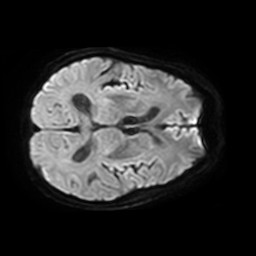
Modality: TRACE
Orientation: axial
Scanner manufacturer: philips
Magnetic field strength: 3 T
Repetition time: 3.788 s
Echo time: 0.06073 s